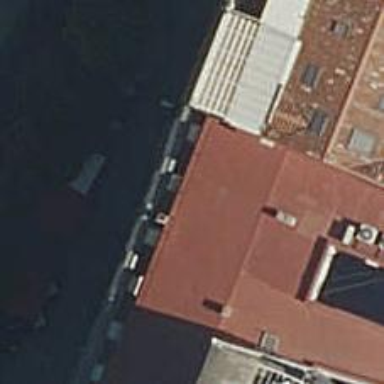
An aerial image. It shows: Cafe.